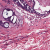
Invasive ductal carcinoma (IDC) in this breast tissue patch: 0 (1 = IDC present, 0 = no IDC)